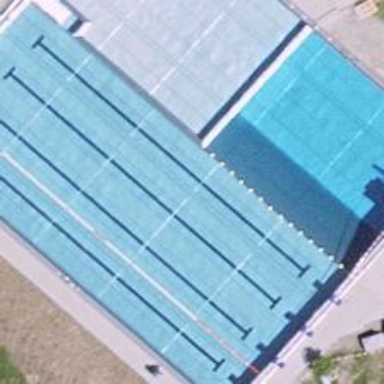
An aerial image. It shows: Swimming pool within leisure land area designed for swimming activities.